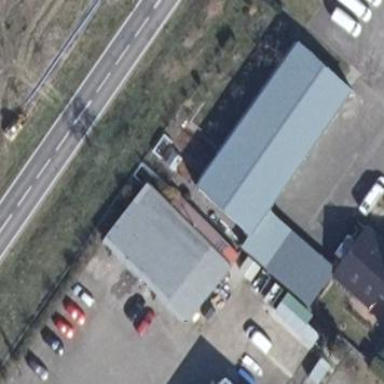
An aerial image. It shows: Garage.